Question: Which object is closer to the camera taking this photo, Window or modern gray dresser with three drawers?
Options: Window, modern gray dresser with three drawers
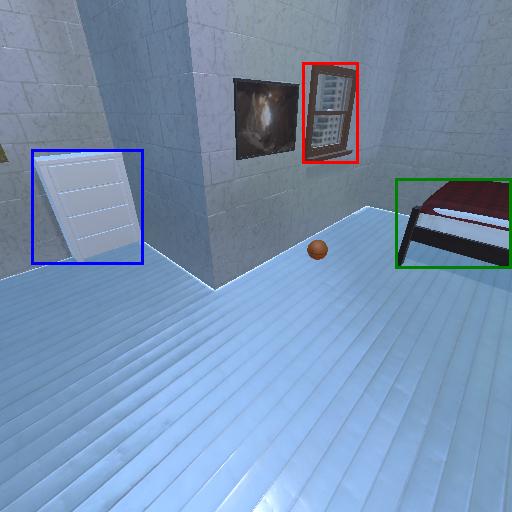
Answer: Window